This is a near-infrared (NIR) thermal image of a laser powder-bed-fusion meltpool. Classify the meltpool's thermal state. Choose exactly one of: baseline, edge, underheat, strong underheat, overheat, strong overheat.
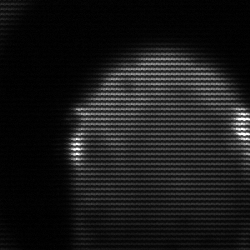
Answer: edge